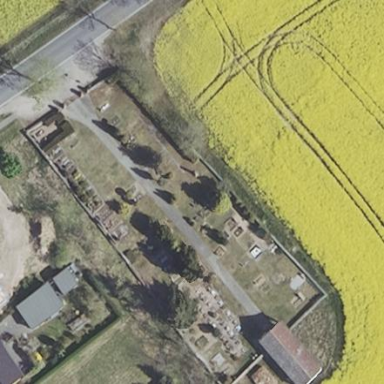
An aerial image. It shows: Cemetery.